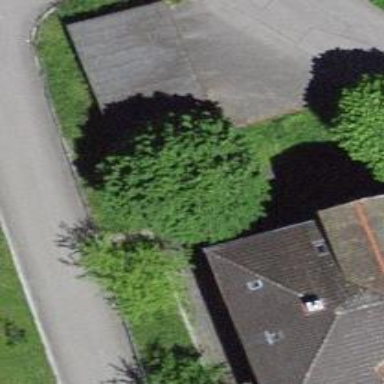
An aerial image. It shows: Garage.